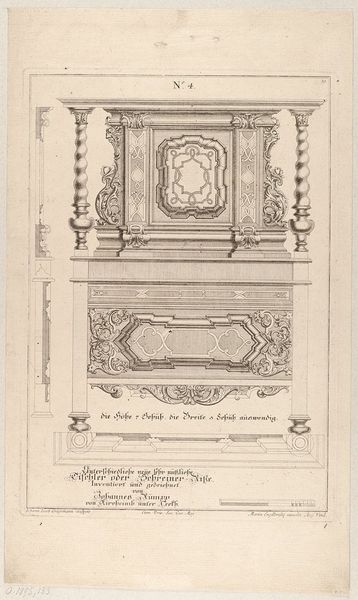
Titel: Querschnitt, Grund- und Aufriss eines Schrankes
Künstler: Martin Engelbrecht
Standort: Hamburg
Institution: Museum für Kunst und Gewerbe Hamburg
Schlagwörter: weiß, grau, schwarz, säule, säulen, tisch, zeichnung, muster, ornament, rahmen, möbel, blatt, rokoko, schrift, papier, schrank, grafik, graphik, fotografie, photographie, druck, druckgraphik, druckgrafik, stich, text, entwurf, gedreht, kunstgewerbe, geometrisch, sarg, tischler, laubwerk, blattwerk, volute, kupferstich, kunsthandwerk, geometrie, gedrechselt, grabmal, legende, aufriss, bandwerk, hausrat, regence, bandelwerk, reproduktionen, gafik, industriedesign, druckerzeugnisse, ornamentstich, vorlageblätter